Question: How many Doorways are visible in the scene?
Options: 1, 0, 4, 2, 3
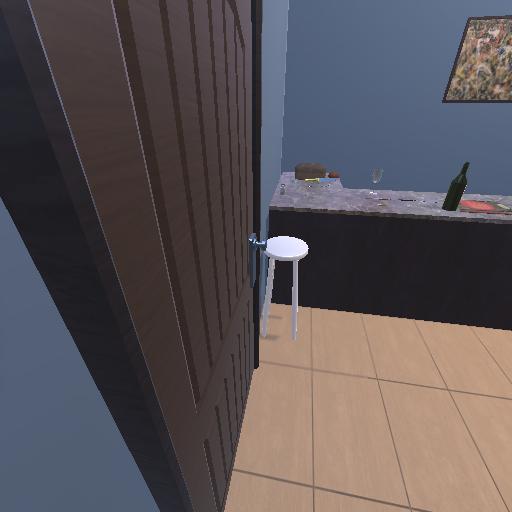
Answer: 1